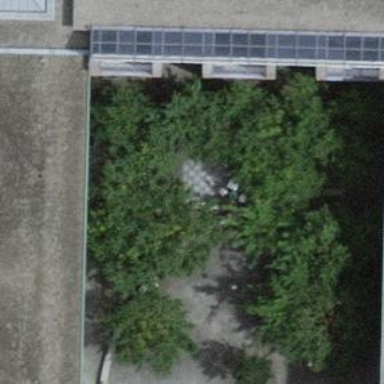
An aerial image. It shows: Library.